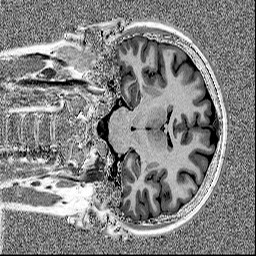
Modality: MP2RAGE
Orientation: coronal
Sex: female